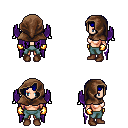
a pixel art fantasy rpg character, female body template, human, light skin, purple wings, teal pants, blue pageboy hairstyle, cloth hood, gold gloves, brown shoes, four views (front, back, left, right), 2x2 character sprite sheet, small pixel art, hard edges, no anti-aliasing